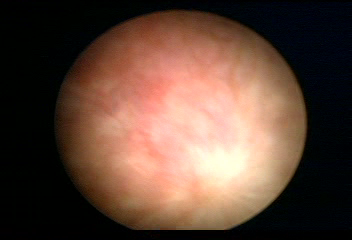
Modality: WLC
Class: Normal mucosa
Bladder cancer association: No